五年级 · 立体几何学
（2022 春・高坪区期末）一个棱长为 $4 d m$ 的正方体，从顶点挖去一个棱长为 $1 \mathrm{dm}$ 的小正方体后,

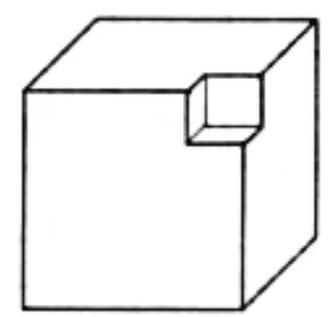
A. 表面积不变，体积变小
B. 表面积不变, 体积不变
C. 表面积变小，体积变小
D. 表面积变小, 体积不变

答案: A
解析: 解一个边长为 4 分米的正方体木块, 从顶点挖掉一个棱长为 1 分米的小正体后, 它的体积变小了, 少了挖去部分的体积, 它的表面积少了挖去的外面的 3 个面, 又增加了里面的 3 个面, 表面积不变。

故选: $A$ 。